Question: I'm currently developing a script for a map in COD4. I think that the language is so simple that I'm tagging this as language-agnostic since the problem is in the algorithm for this situation.
There is a room which is 960 units wide. And inside it there's an object in the middle, which we'll count as the axis. The ball is supposed to move to a random position each time it is hit, but should not traverse further than the walls. Here's a diagram:

The API of the game only allows the moving of objects relative to its position, as far as I know, so here's code that I came up with. The problem is that it begins to produce unexpected results and this is crashing my head. Could somebody help me out?
'''
while (1)
{
self waittill ("trigger", player); //Wait till player hits the object
head_origin thread head_move();
}
head_move()
{
/* level.prevx is a global variable which I use to store
the distance traveled in the previous shot. Defaults to 0 */
/*This works in the first and second hit, but then it begins to show
incorrect max and min values*/
x_min = (0-480) + level.prevx;
x_max = x_min + 960;
x_units = RandomIntRange( x_min, x_max ); //Create a random integrer
log2screen("MIN: " + x_min + " and MAX: " + x_max + " and MOVED " + x_units);
log2screen("Moved " + x_units);
//Movement function, first parameter is the distance to be traveled, and the second one is the speed
self movex (x_units , level.movespeed);
level.prevx = x_units;
}
'''
Just to clarify. When the user shoots the ball, its position changes to a certain value. Now, if he hits it again, the min and max values of the random int generator should change to prevent the ball from moving outside the walls. Example:
1. Level starts. The ball is in the middle of the room. The min and max ranges are -480 and 480 respectively
2. The user hits the ball and its moved -200 units (200 units to the left).
3. Now, the min and max range should be -280 and 680.
I hope this is clear enough.
Edited the sign as FlipScript suggested. Here's the output from the log2screen functions, what is actually happening:
1. MIN: -480 and MAX 480. MOVED 67
2. MIN: -413 and MAX 547. MOVED 236
3. MIN: -244 and MAX 716. MOVED 461
Just a sample case. Something is backwards I believe, these aren't the right calculations to do.
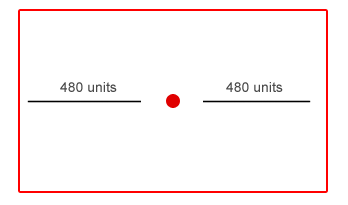
Answer: Your code works only when self.prevx contains your displacement from the starting position, i.e. your absolute position. However, what you are storing is your displacement from your current position. It works the first two times because that displacement happens to be the same as your absolute position, but once you move again, you lose all track of where you are.
What you should do instead is get rid of min and max, and start by calculating a random absolute position within the bounds. Then use your previously stored absolute position to calculate the relative movement needed to get you there, and store the new absolute position.
'''
head_move()
{
new_x = RandomIntRange( -480, 480 ); //create a random location
delta_x = new_x - level.prev; //determine relative movement needed to get there
self movex (delta_x , level.movespeed); //move to new position
level.prevx = new_x; //store new position
}
'''